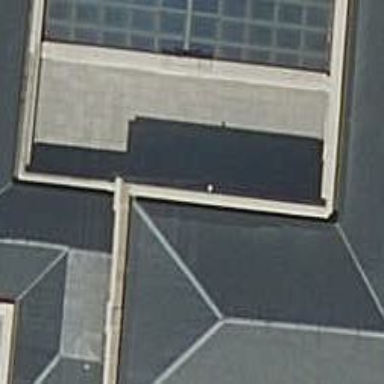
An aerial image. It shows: Part of building.